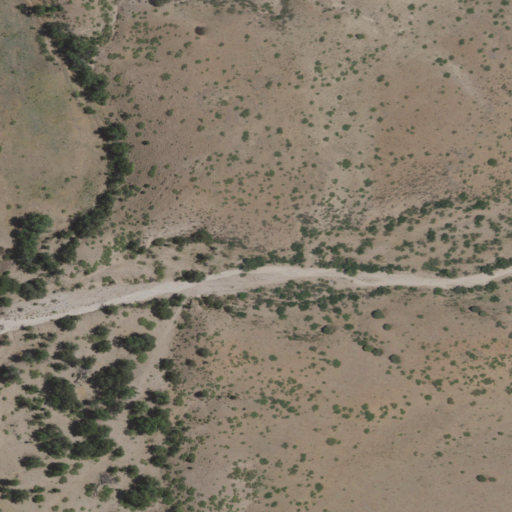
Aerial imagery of valley in New Mexico named Donahue Canyon containing shrub, grassland, and woody wetlands